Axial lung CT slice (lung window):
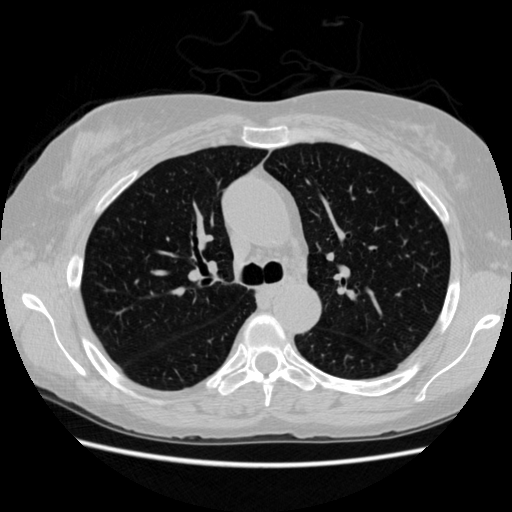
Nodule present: no